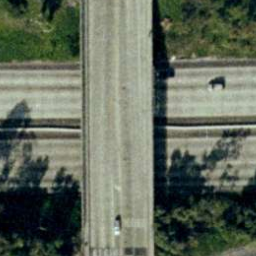
Label: overpass